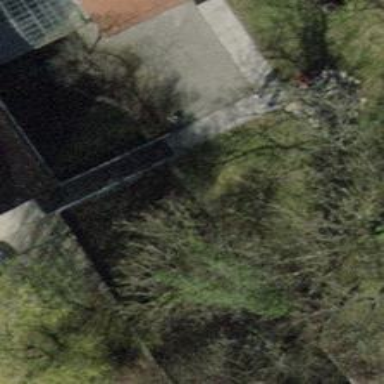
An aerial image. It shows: Footway on bridge with metalgrid surface.